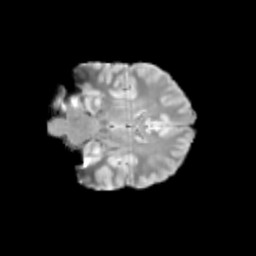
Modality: T2w
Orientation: coronal
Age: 11
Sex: male
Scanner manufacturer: siemens
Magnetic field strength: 3 T
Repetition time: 3.8 s
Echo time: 0.07 s